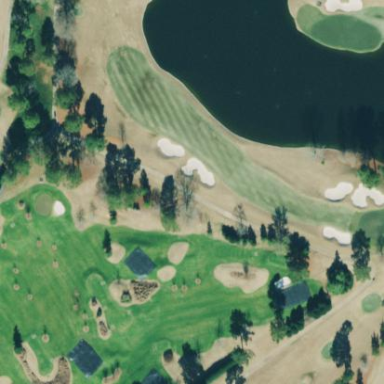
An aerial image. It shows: Golf rough area.